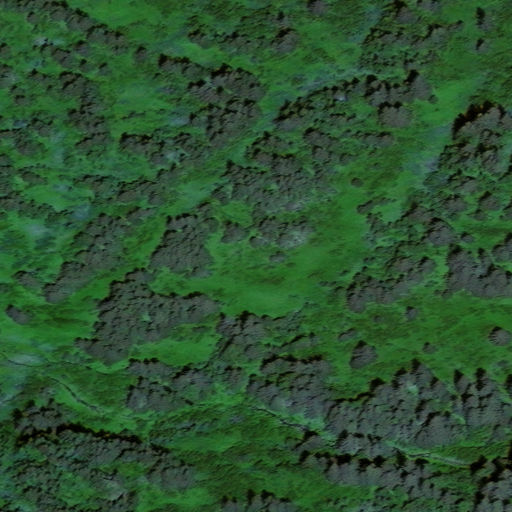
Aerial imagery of island in Alaska named Nuka Island containing only unknown